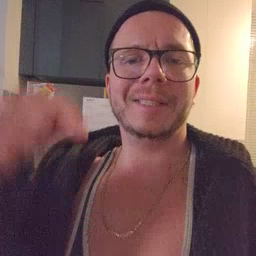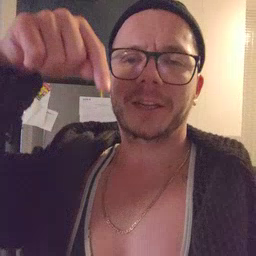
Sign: down